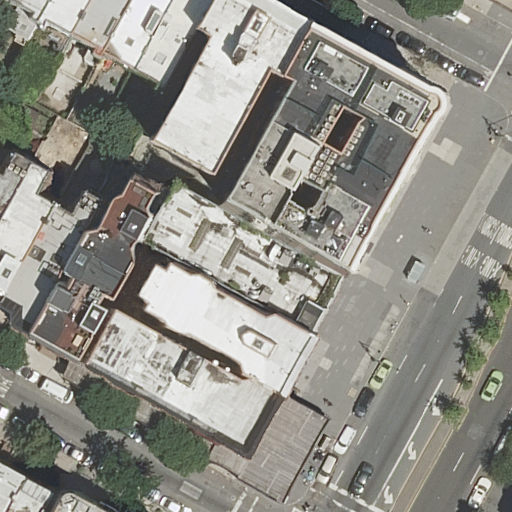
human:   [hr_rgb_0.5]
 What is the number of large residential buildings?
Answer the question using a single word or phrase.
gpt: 2

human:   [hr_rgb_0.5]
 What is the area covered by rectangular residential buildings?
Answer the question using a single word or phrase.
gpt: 1574m2

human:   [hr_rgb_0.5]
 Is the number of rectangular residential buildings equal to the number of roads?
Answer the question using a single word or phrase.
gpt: no

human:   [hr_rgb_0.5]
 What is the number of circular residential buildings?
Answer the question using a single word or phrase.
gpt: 0

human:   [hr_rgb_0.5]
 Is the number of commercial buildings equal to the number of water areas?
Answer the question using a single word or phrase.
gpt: yes

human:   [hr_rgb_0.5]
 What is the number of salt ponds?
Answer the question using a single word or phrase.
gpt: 0

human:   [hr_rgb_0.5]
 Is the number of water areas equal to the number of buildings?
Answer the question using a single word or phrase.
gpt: no

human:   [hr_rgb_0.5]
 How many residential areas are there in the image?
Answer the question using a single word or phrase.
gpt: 0

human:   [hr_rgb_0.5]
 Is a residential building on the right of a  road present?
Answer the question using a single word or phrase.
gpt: yes

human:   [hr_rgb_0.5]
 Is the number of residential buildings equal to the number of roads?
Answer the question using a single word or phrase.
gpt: no

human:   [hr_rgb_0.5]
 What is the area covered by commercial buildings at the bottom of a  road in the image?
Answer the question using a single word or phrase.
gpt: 0m2

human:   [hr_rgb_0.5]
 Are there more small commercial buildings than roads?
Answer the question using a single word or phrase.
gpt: no

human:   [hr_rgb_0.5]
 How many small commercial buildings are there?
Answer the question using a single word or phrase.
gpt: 0

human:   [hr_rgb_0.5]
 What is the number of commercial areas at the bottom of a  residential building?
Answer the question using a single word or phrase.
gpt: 0

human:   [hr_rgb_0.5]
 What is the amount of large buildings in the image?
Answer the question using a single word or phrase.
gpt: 2

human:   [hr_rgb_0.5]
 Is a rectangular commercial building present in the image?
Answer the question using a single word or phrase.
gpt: no

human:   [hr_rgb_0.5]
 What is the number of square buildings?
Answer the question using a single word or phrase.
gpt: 0

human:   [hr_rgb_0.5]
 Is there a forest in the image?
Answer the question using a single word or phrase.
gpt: no

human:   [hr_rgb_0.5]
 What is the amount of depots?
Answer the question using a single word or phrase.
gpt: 0

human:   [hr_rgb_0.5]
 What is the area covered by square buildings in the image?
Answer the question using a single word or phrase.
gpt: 0m2

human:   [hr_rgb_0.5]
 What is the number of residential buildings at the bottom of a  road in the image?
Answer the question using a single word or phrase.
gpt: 10

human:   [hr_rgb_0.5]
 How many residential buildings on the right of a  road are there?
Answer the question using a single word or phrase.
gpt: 6

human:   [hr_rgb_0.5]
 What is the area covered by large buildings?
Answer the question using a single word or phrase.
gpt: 1526m2

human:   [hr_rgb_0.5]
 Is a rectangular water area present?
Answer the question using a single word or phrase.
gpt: no

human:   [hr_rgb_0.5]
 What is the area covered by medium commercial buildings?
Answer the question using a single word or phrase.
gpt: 0m2

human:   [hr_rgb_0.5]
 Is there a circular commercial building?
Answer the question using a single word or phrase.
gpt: no

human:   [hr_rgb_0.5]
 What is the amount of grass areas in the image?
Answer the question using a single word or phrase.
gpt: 0

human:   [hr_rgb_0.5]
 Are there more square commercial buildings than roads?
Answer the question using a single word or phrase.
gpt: no

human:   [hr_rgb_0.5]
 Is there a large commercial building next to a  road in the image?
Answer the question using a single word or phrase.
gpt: no

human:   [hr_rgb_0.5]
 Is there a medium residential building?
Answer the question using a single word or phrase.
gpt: yes

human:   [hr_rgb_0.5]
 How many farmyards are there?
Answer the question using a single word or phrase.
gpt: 0

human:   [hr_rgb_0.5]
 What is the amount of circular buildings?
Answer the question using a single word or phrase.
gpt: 0

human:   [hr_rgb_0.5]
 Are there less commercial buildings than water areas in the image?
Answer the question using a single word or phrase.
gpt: no

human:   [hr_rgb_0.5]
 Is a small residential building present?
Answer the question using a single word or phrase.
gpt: yes

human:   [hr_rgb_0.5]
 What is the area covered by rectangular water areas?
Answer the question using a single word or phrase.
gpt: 0m2

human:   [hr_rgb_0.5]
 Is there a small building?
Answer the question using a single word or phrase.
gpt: yes